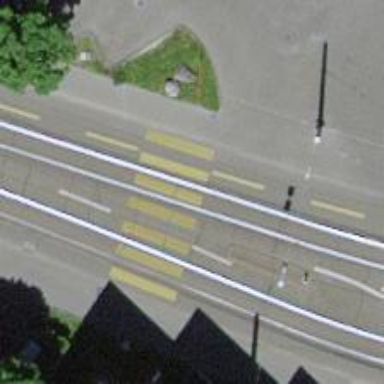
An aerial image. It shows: Tram crossing on the railway.